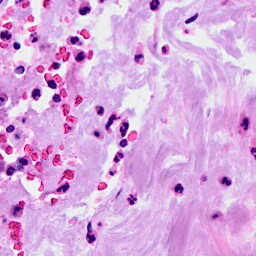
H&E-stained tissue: Breast